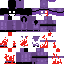
A female skeleton skin with dark skin, wearing brown helmet dressed in a purple armor chest and black pants, featuring a closed mouth.